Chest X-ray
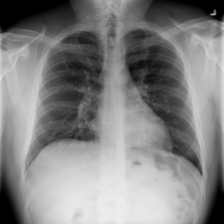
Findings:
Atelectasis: negative
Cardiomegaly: negative
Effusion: negative
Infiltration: negative
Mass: negative
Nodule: negative
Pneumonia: negative
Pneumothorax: negative
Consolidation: negative
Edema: negative
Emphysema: negative
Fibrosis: negative
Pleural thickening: negative
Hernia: negative